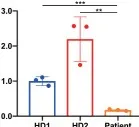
Downregulation of genes implicated in the PI4K-FAM126A-EFR3A pathway of colon tissue. FAM126B.
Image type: pathology (immunostaining)